Question: I am using Structured Data Markup for a product page. And using json + ld and have put the script tags in the header section.

The script section is marked by two lines. And when I validate the JSON segment in <URL> it gives a proper output. But when I validate it with Google webmaster tools it does not show me the content.
<URL>
Kindly help me in identifying any issue with this. I think I have made this correctly.
For More Info , I am posting the JSON segment with this.
'''
<script type="application/ld+json"> {
"@context": "http://schema.org",
"@type": "Product",
"productID": "mpn:20AV002YMB",
"description": "Whether you re an overachiever or an up-and-comer, ThinkPad laptops are the tools you need. From the thin-and-light wonder to the heavy-duty mobile workstation, they re built, tested and enhanced for reliability, durability and speed. Enjoy superior web conferencing on your L540, which includes a low-light sensitive 720p HD webcam with wide-angle viewing.",
"url": "http://www.abc.lk/lenovo/business-notebook/thinkpad-l540-core-i5-4200m-4gb-500gb-15-6in-1080p-dvdrw-win7-pro-win8-pro-azb/20av002ymb/product-details/m852r253.aspx",
"name": "ThinkPad L540 Core i5-4200m / 4GB 500GB 15.6in 1080p Dvdrw Win7 Pro / Win8 Pro Azb",
"image": "https://www.abc.lk/ProductImages/images/M852R253.jpg",
"model": "ThinkPad L540",
"manufacturer": {
"name": "Lenovo",
"url": "http://www.abc.lk/en/lenovo"
},
"offers": {
"@type": "Offer",
"availability": "http://schema.org/OutOfStock",
"price": "706.97",
"priceCurrency": "EUR"
}
}
</script>
'''
Thank You
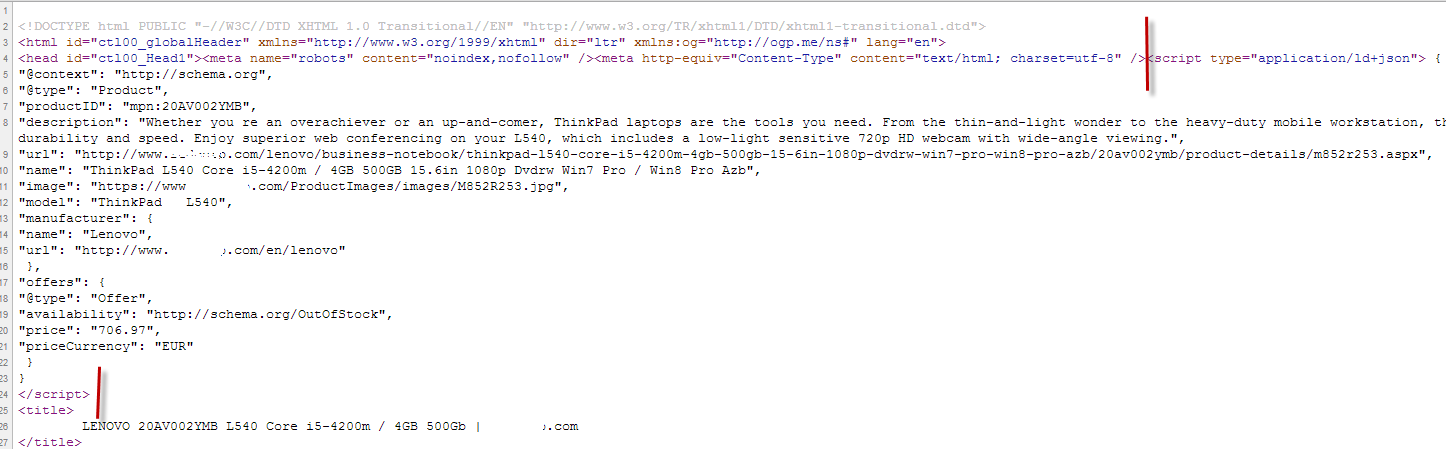
Answer: Google Webmaster Tools does not support JSON-LD (at time of writing) However Google Search does.
You can see this thread for more information:
<URL>
and use Google's beta markup tester for email:
<URL> - Your JSON validates here
I know this is an old thread, but I thought it might be useful for anyone searching for answers to this who lands here.